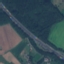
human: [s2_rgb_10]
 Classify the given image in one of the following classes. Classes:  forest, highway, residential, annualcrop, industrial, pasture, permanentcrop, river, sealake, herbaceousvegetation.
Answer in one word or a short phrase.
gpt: Highway